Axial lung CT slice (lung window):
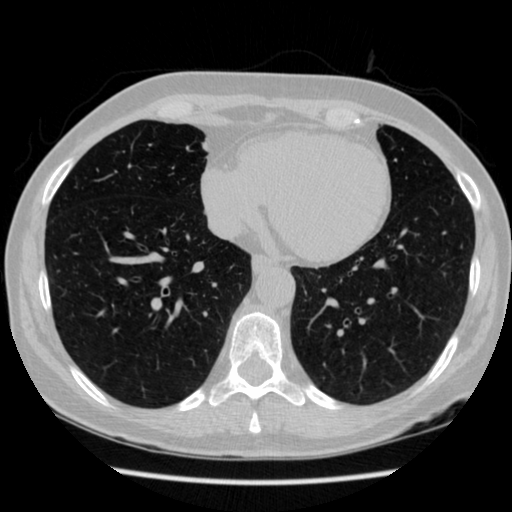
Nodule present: no